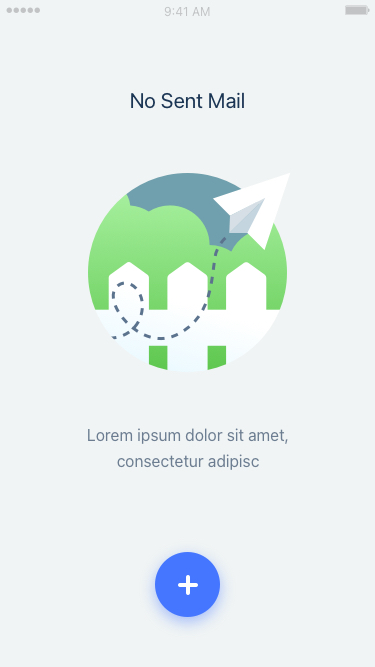
Text in this UI design:
Lorem ipsum dolor sit amet, consectetur adipisc
No Sent Mail